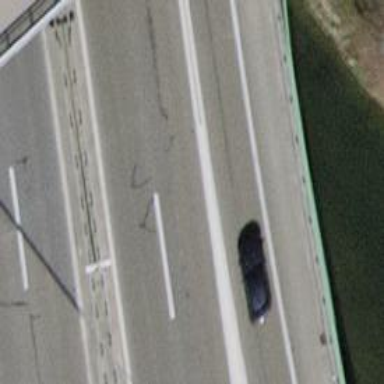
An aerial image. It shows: Bridge with asphalt surface. It is part of motorway link.